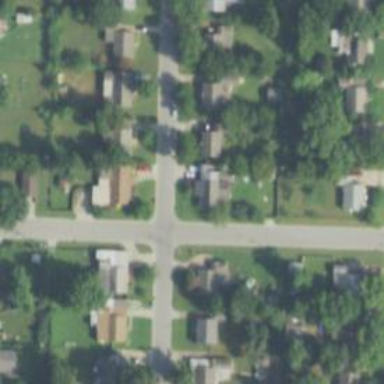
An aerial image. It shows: Road with stop sign.